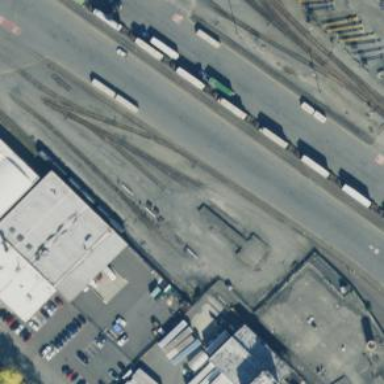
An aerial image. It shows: Railway yard used for servicing trains.